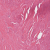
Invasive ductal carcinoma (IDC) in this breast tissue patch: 0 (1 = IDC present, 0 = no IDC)